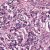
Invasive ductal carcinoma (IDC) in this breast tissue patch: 1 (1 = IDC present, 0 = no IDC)